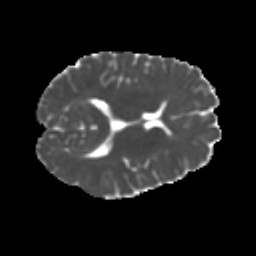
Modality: MD
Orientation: axial
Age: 23
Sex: female
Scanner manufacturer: ge
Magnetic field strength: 3 T
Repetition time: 7.8 s
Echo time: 0.0606 s